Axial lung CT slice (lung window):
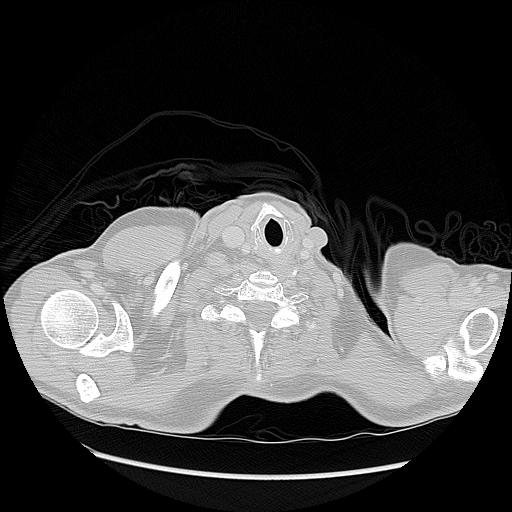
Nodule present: no